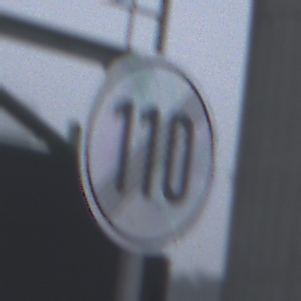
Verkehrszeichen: EndeGeschwindigkeit110
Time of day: MorningAfternoon
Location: Outdoor (Suburban)
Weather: Overcast
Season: NotSpecified
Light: Natural